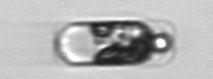
Label: Guinardia_delicatula_TAG_internal_parasite